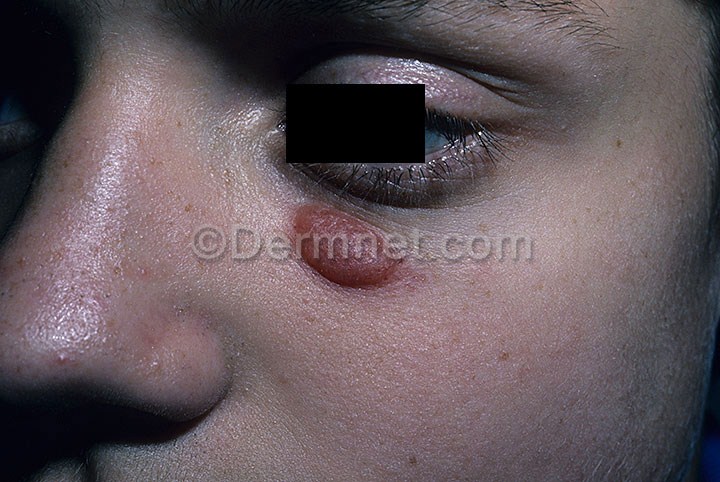
Disease: Seborrheic Keratoses and other Benign Tumors